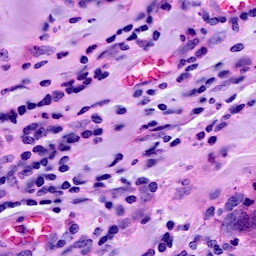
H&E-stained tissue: Breast